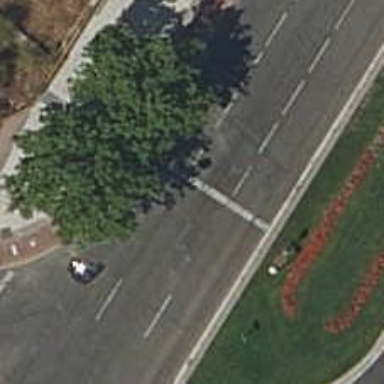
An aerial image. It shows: Road with traffic signals.